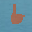
Label: 6